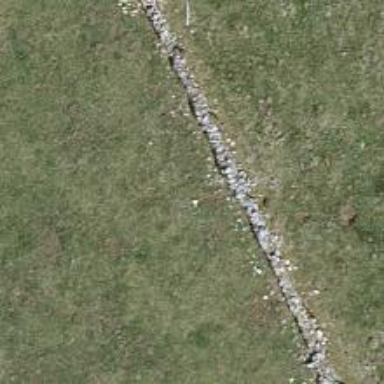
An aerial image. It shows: Dry stone wall barrier.